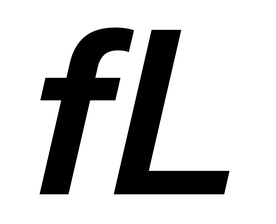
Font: InstrumentSans-Italic_SemiBold_Italic